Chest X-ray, AP view. Patient: 1 years old, sex M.
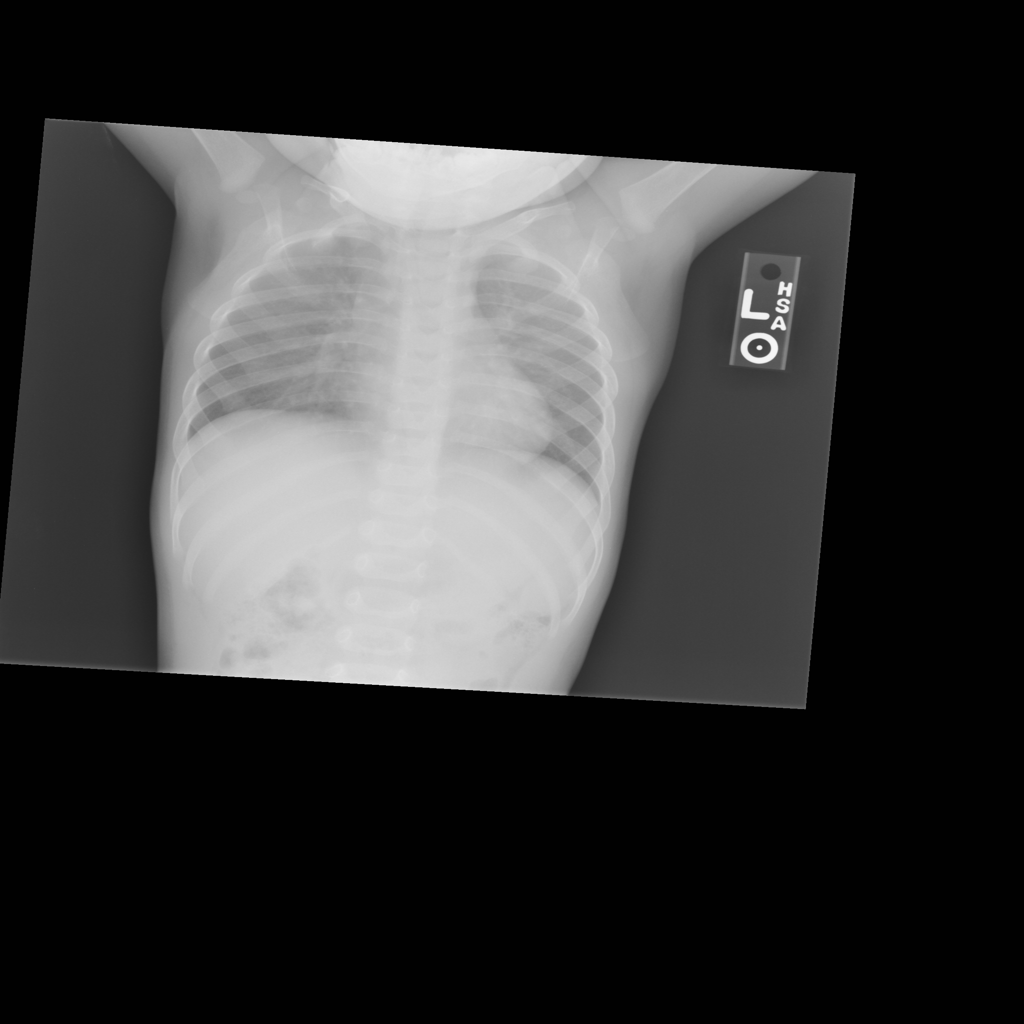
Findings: No Finding